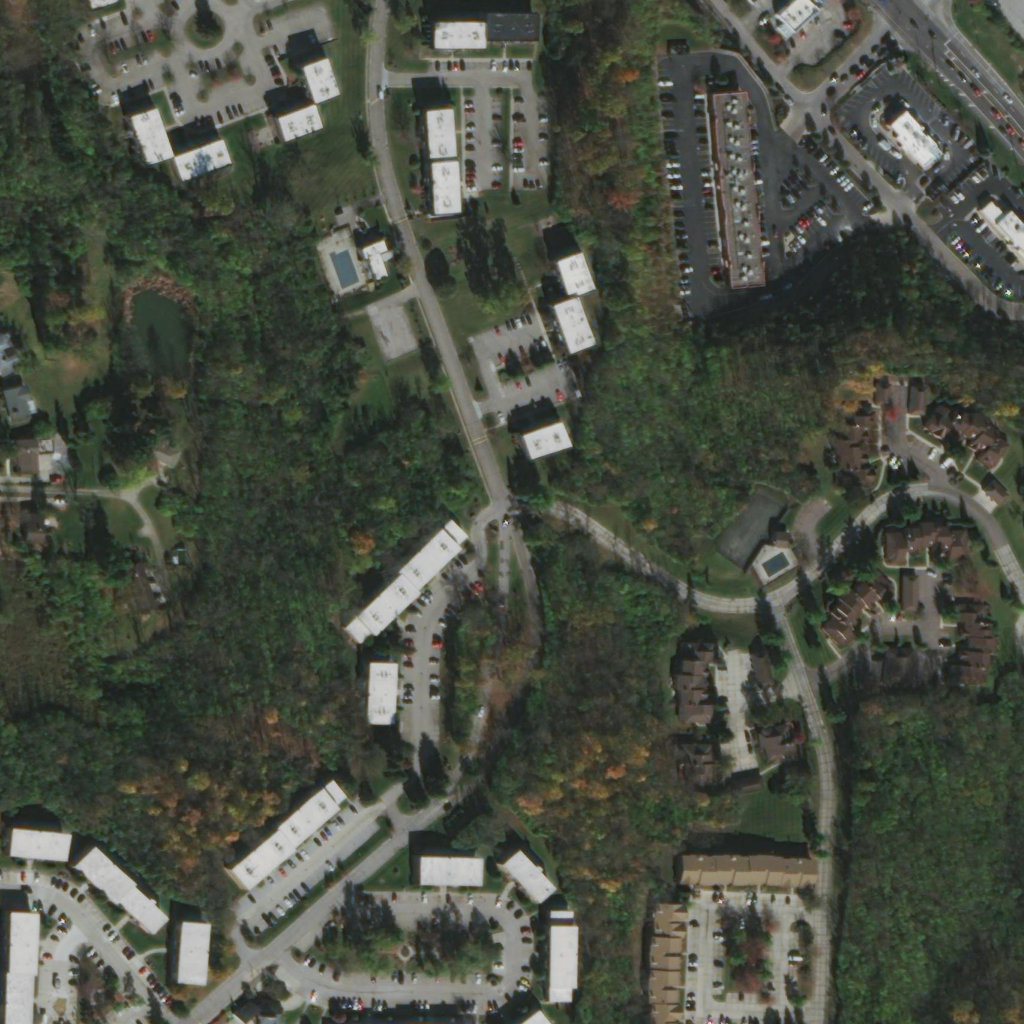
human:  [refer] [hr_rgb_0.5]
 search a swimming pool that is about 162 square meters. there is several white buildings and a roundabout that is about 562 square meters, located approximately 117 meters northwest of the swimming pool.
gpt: <box>[[32, 24, 35, 28, 0]]</box>

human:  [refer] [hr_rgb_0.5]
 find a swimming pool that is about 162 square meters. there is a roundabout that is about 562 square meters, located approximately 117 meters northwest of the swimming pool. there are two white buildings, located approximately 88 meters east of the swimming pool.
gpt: <box>[[32, 24, 35, 28, 0]]</box>

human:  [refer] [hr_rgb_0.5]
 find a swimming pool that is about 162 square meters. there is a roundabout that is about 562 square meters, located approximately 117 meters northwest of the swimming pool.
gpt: <box>[[32, 24, 35, 28, 0]]</box>

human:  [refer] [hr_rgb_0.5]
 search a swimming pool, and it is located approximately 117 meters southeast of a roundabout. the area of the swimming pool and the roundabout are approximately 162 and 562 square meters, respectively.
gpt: <box>[[32, 24, 35, 28, 0]]</box>